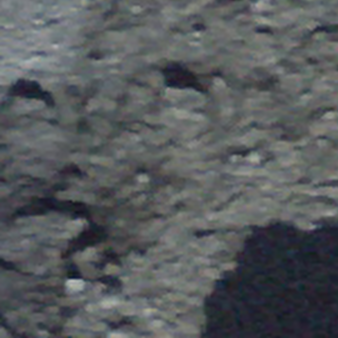
Label: other